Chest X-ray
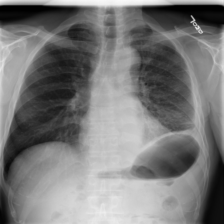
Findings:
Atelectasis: negative
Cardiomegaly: negative
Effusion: negative
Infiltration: positive
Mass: negative
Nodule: positive
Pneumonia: negative
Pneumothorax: negative
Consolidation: negative
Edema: negative
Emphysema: negative
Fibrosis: positive
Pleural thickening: positive
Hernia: negative